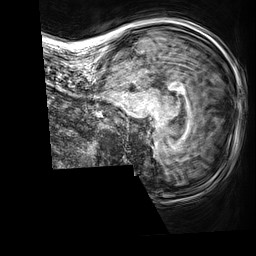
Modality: T1w
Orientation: sagittal
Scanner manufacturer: siemens
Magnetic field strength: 3 T
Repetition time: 2.5 s
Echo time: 0.00299 s